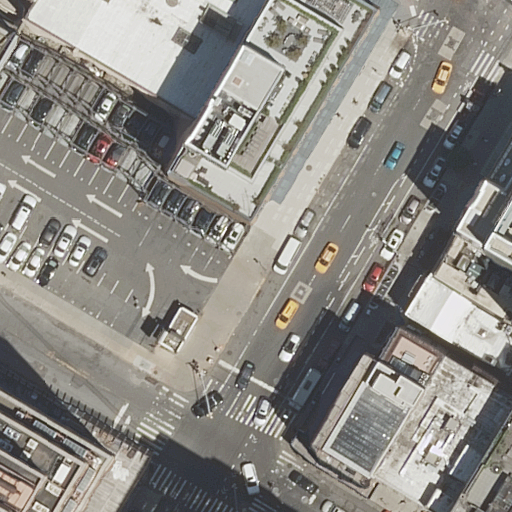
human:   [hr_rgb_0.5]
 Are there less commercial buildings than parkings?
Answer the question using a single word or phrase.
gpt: yes

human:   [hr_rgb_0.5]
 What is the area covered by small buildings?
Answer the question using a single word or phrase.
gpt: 203m2

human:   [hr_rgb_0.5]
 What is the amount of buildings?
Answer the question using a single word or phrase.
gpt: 14

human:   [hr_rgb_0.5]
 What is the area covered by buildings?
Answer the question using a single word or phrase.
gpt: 7727m2

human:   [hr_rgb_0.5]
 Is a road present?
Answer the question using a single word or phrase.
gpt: yes

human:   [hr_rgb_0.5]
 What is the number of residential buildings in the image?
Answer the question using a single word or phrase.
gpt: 13

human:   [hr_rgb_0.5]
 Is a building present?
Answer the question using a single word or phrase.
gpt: yes

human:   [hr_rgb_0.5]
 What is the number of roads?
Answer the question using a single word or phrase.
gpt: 8

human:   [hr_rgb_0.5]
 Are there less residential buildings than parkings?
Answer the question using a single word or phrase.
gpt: no

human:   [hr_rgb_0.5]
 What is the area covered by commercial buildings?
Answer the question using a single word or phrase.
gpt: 0m2

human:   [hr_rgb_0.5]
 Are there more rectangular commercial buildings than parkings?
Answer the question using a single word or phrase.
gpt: no

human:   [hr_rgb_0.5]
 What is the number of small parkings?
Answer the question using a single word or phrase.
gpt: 0

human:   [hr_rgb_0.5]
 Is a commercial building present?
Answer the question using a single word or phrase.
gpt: no

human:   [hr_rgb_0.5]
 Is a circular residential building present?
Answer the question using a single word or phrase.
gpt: no

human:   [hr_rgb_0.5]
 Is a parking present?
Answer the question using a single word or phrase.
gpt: yes

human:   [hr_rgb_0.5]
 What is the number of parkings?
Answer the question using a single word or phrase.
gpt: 1

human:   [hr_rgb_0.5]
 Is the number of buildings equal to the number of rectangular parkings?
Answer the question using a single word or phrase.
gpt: no

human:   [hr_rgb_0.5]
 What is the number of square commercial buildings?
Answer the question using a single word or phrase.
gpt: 0

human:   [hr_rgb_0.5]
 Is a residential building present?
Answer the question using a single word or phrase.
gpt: yes

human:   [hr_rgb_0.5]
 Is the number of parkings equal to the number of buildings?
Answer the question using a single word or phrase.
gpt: no

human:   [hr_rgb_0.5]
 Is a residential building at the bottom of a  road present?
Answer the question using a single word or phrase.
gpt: yes

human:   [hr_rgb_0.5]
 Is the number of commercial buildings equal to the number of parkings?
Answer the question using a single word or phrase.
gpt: no

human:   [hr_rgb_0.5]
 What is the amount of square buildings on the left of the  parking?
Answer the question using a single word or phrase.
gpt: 0

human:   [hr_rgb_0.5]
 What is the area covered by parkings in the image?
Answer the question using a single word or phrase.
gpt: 306m2

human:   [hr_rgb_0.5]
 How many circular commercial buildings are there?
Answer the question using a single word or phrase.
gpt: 0

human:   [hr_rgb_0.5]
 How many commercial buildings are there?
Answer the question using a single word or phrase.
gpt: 0

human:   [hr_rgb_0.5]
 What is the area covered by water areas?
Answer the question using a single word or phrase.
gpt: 0m2

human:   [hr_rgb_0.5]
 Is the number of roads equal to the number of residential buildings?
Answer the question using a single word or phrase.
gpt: no

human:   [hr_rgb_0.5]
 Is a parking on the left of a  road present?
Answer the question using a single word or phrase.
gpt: yes

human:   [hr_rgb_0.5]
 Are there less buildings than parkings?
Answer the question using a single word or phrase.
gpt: no

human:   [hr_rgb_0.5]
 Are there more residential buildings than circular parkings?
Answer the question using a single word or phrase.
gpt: yes

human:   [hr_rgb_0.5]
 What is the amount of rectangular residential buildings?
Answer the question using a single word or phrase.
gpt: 11

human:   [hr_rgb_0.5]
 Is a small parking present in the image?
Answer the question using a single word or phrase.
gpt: no

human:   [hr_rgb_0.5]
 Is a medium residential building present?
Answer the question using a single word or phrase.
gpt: yes

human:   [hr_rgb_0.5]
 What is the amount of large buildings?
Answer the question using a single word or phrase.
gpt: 3

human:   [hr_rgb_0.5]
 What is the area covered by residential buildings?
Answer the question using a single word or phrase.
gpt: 7577m2

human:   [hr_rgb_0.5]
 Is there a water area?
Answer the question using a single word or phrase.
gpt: no

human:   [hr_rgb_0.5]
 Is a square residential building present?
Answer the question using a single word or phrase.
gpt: no

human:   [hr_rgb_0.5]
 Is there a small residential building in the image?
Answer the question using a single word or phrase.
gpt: yes

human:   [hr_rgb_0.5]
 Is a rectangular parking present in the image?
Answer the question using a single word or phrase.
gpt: yes

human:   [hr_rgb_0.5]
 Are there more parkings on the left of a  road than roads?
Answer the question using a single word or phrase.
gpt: no

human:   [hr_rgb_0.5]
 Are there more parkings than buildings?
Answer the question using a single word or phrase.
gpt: no

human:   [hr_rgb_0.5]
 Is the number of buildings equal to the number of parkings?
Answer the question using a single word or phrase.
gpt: no

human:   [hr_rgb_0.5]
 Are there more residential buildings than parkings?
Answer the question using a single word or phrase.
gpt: yes

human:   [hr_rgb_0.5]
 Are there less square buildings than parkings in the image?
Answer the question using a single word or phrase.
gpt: yes

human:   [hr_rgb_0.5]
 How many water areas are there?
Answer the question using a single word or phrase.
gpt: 0

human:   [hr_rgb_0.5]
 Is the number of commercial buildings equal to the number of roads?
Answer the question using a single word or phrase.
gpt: no

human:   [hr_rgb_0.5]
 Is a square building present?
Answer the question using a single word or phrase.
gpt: no

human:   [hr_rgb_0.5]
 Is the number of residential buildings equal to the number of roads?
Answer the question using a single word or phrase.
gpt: no

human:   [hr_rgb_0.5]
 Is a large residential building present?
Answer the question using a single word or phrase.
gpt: yes

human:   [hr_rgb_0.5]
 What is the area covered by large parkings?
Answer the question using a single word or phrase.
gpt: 0m2

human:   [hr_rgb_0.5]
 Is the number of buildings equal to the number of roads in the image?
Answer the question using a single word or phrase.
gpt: no

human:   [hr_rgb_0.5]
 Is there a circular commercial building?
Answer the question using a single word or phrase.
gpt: no

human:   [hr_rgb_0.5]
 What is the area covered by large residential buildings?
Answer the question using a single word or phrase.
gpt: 6357m2

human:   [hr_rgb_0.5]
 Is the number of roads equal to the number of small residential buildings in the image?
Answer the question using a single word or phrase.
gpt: no

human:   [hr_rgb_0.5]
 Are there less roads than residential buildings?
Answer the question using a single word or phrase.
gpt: yes

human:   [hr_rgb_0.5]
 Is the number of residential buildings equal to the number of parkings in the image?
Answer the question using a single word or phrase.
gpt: no

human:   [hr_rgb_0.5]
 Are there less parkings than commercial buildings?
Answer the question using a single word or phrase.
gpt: no

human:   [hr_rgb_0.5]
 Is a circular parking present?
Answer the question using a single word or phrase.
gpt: no

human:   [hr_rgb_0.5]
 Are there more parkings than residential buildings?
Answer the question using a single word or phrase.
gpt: no

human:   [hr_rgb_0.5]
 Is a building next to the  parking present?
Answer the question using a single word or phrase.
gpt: yes

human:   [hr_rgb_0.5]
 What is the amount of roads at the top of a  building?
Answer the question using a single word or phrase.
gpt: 8

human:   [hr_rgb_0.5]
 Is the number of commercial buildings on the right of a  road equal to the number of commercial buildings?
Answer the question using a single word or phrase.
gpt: yes

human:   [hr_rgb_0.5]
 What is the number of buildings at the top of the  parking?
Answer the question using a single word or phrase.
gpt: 2